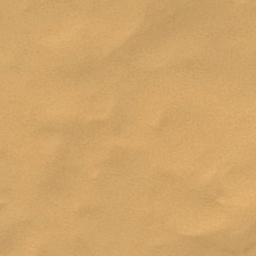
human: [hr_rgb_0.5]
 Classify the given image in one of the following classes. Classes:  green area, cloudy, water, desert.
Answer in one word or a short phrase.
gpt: desert